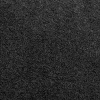
Atmospheric dust classification: dusty